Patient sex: M
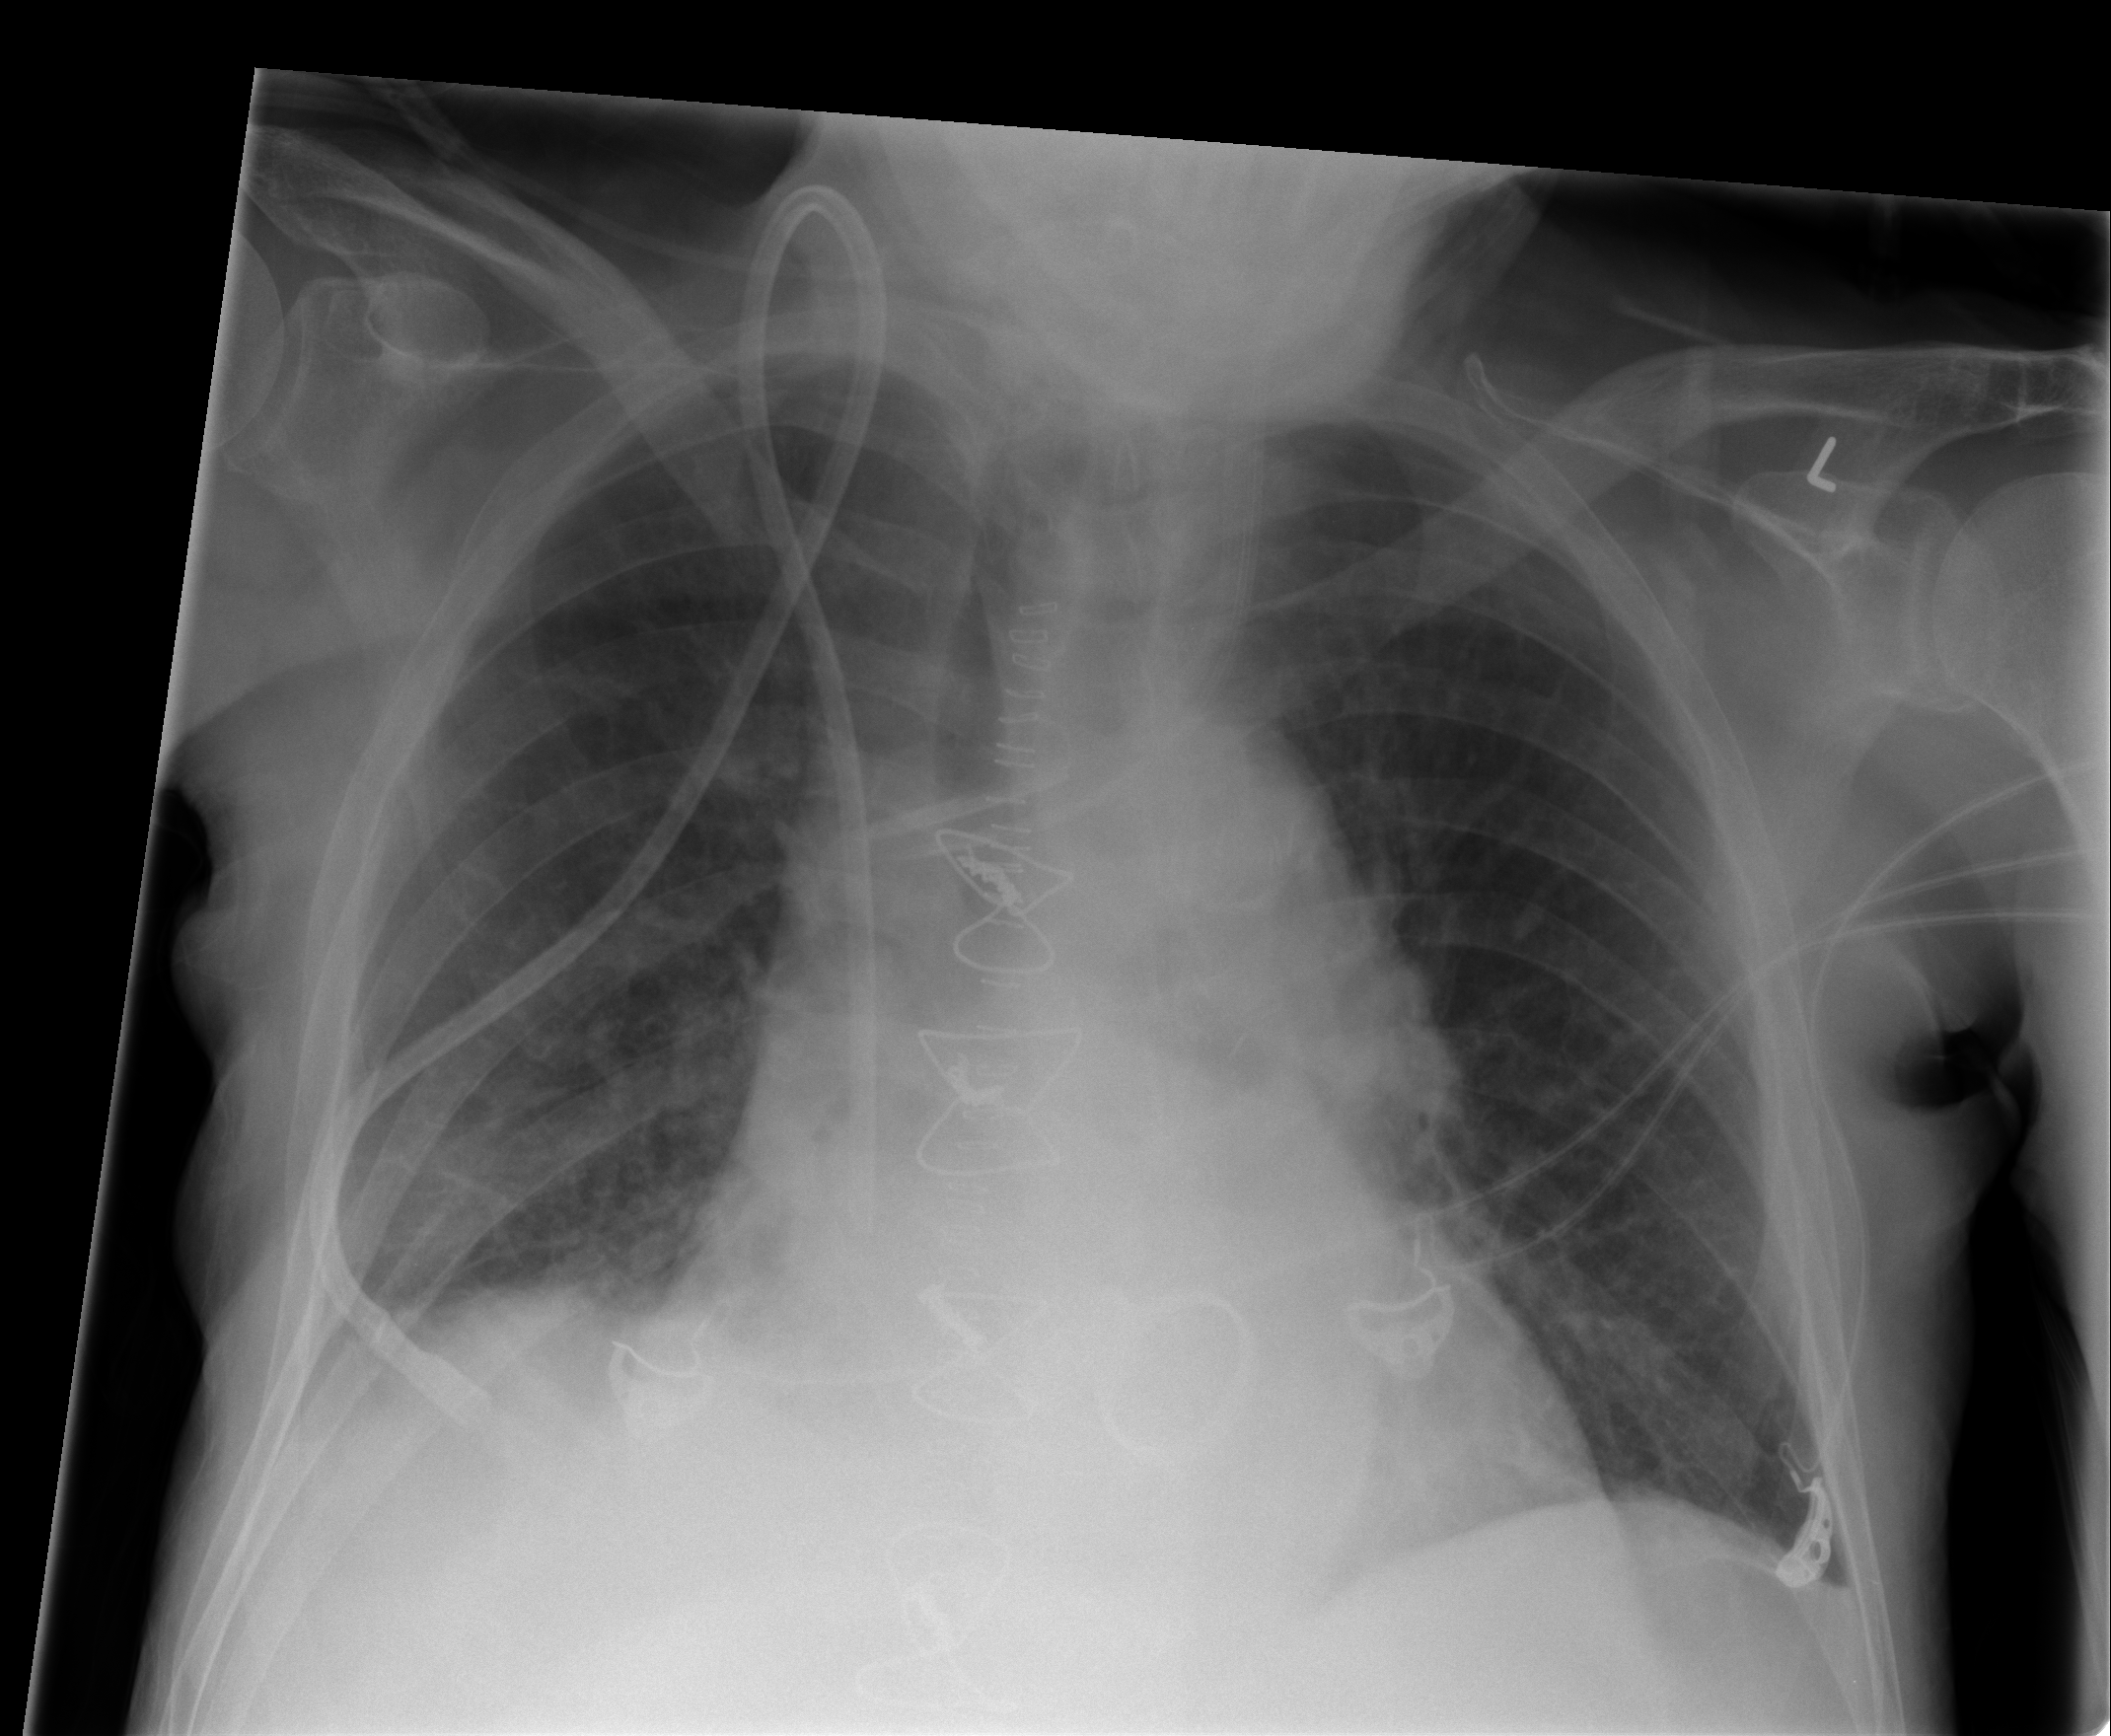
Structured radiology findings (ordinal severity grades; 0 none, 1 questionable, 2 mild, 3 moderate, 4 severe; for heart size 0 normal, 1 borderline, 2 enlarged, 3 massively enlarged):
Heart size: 2
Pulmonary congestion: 1
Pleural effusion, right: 0
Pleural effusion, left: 0
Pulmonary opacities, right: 0
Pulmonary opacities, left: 0
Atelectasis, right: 2
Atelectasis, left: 2